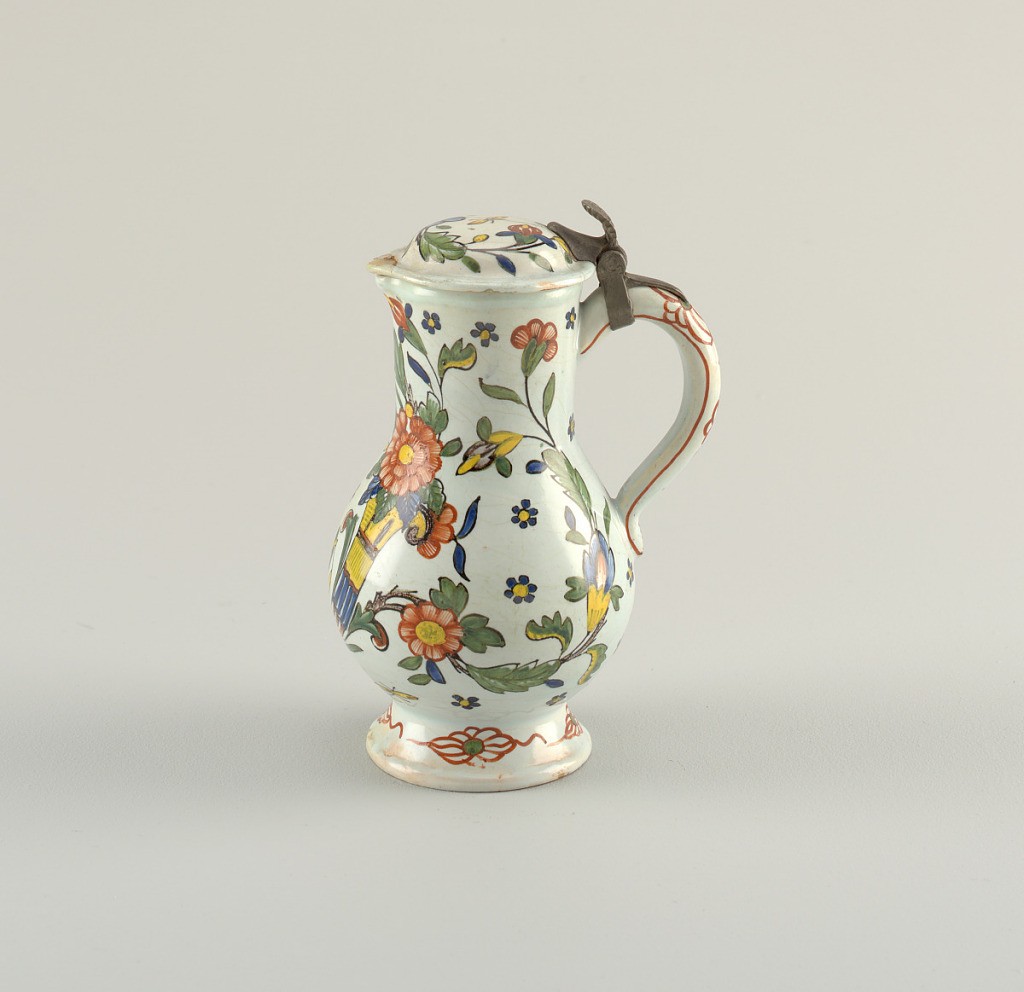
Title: Milk Jug with Horn of Plenty and Flowers
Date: mid-18th century
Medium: faience, pewter
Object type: jug
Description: Pyriform jug of pinkish buff paste with greenish glaze. Rounded loop handle; slightly domed cover, covering spout, hinged to handle by pewter hinge. Horn-of-plenty and flowers in blue, green, yellow and iron red, outlined in black.